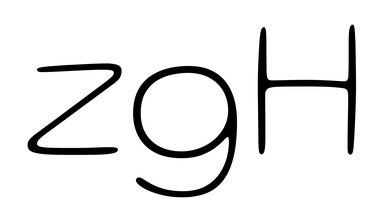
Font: Gluten_Thin